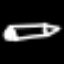
Label: pencil